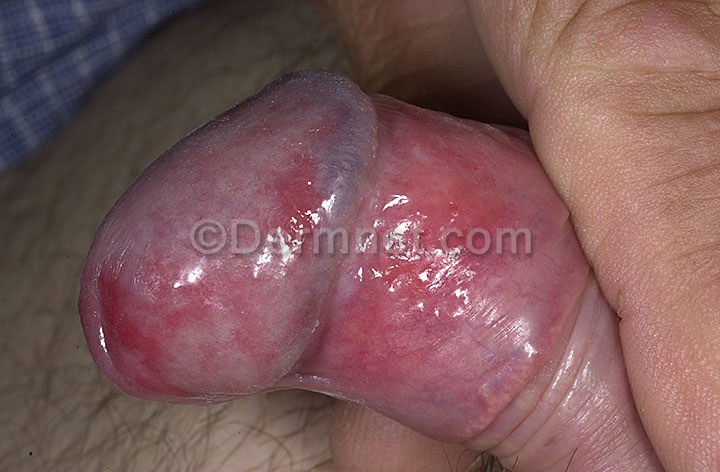
Disease: Actinic Keratosis Basal Cell Carcinoma and other Malignant Lesions